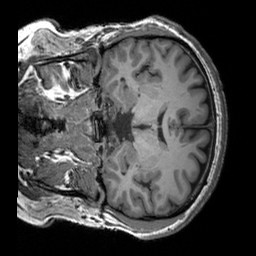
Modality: T1w
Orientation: coronal
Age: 45
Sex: male
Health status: healthy
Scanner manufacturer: siemens
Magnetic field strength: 3 T
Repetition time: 2.3 s
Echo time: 0.00303 s